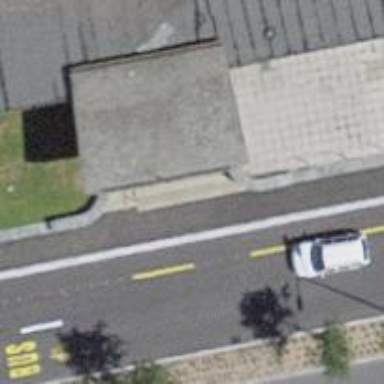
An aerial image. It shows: Bus stop with shelter. It is platform for public transport.